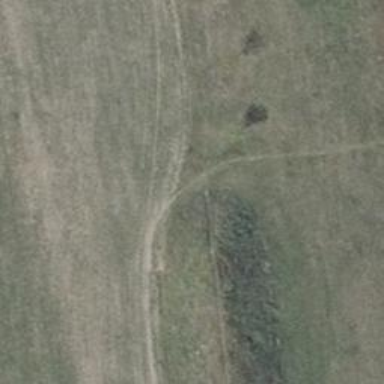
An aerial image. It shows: Track with grade5 tracktype.